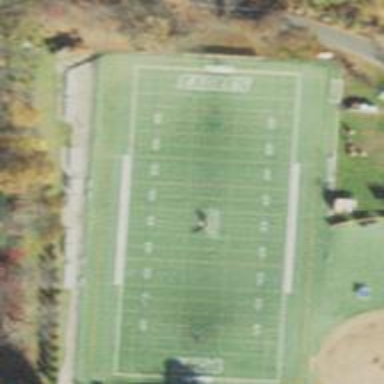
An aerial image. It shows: American football pitch.